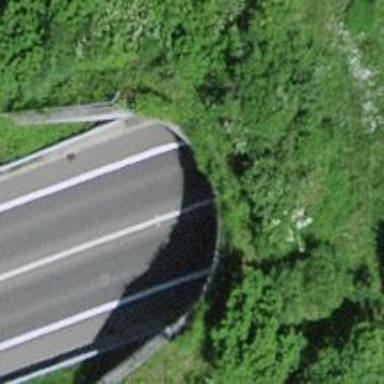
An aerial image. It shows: Tunnel on asphalt trunk highway used for motor vehicles.